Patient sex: M
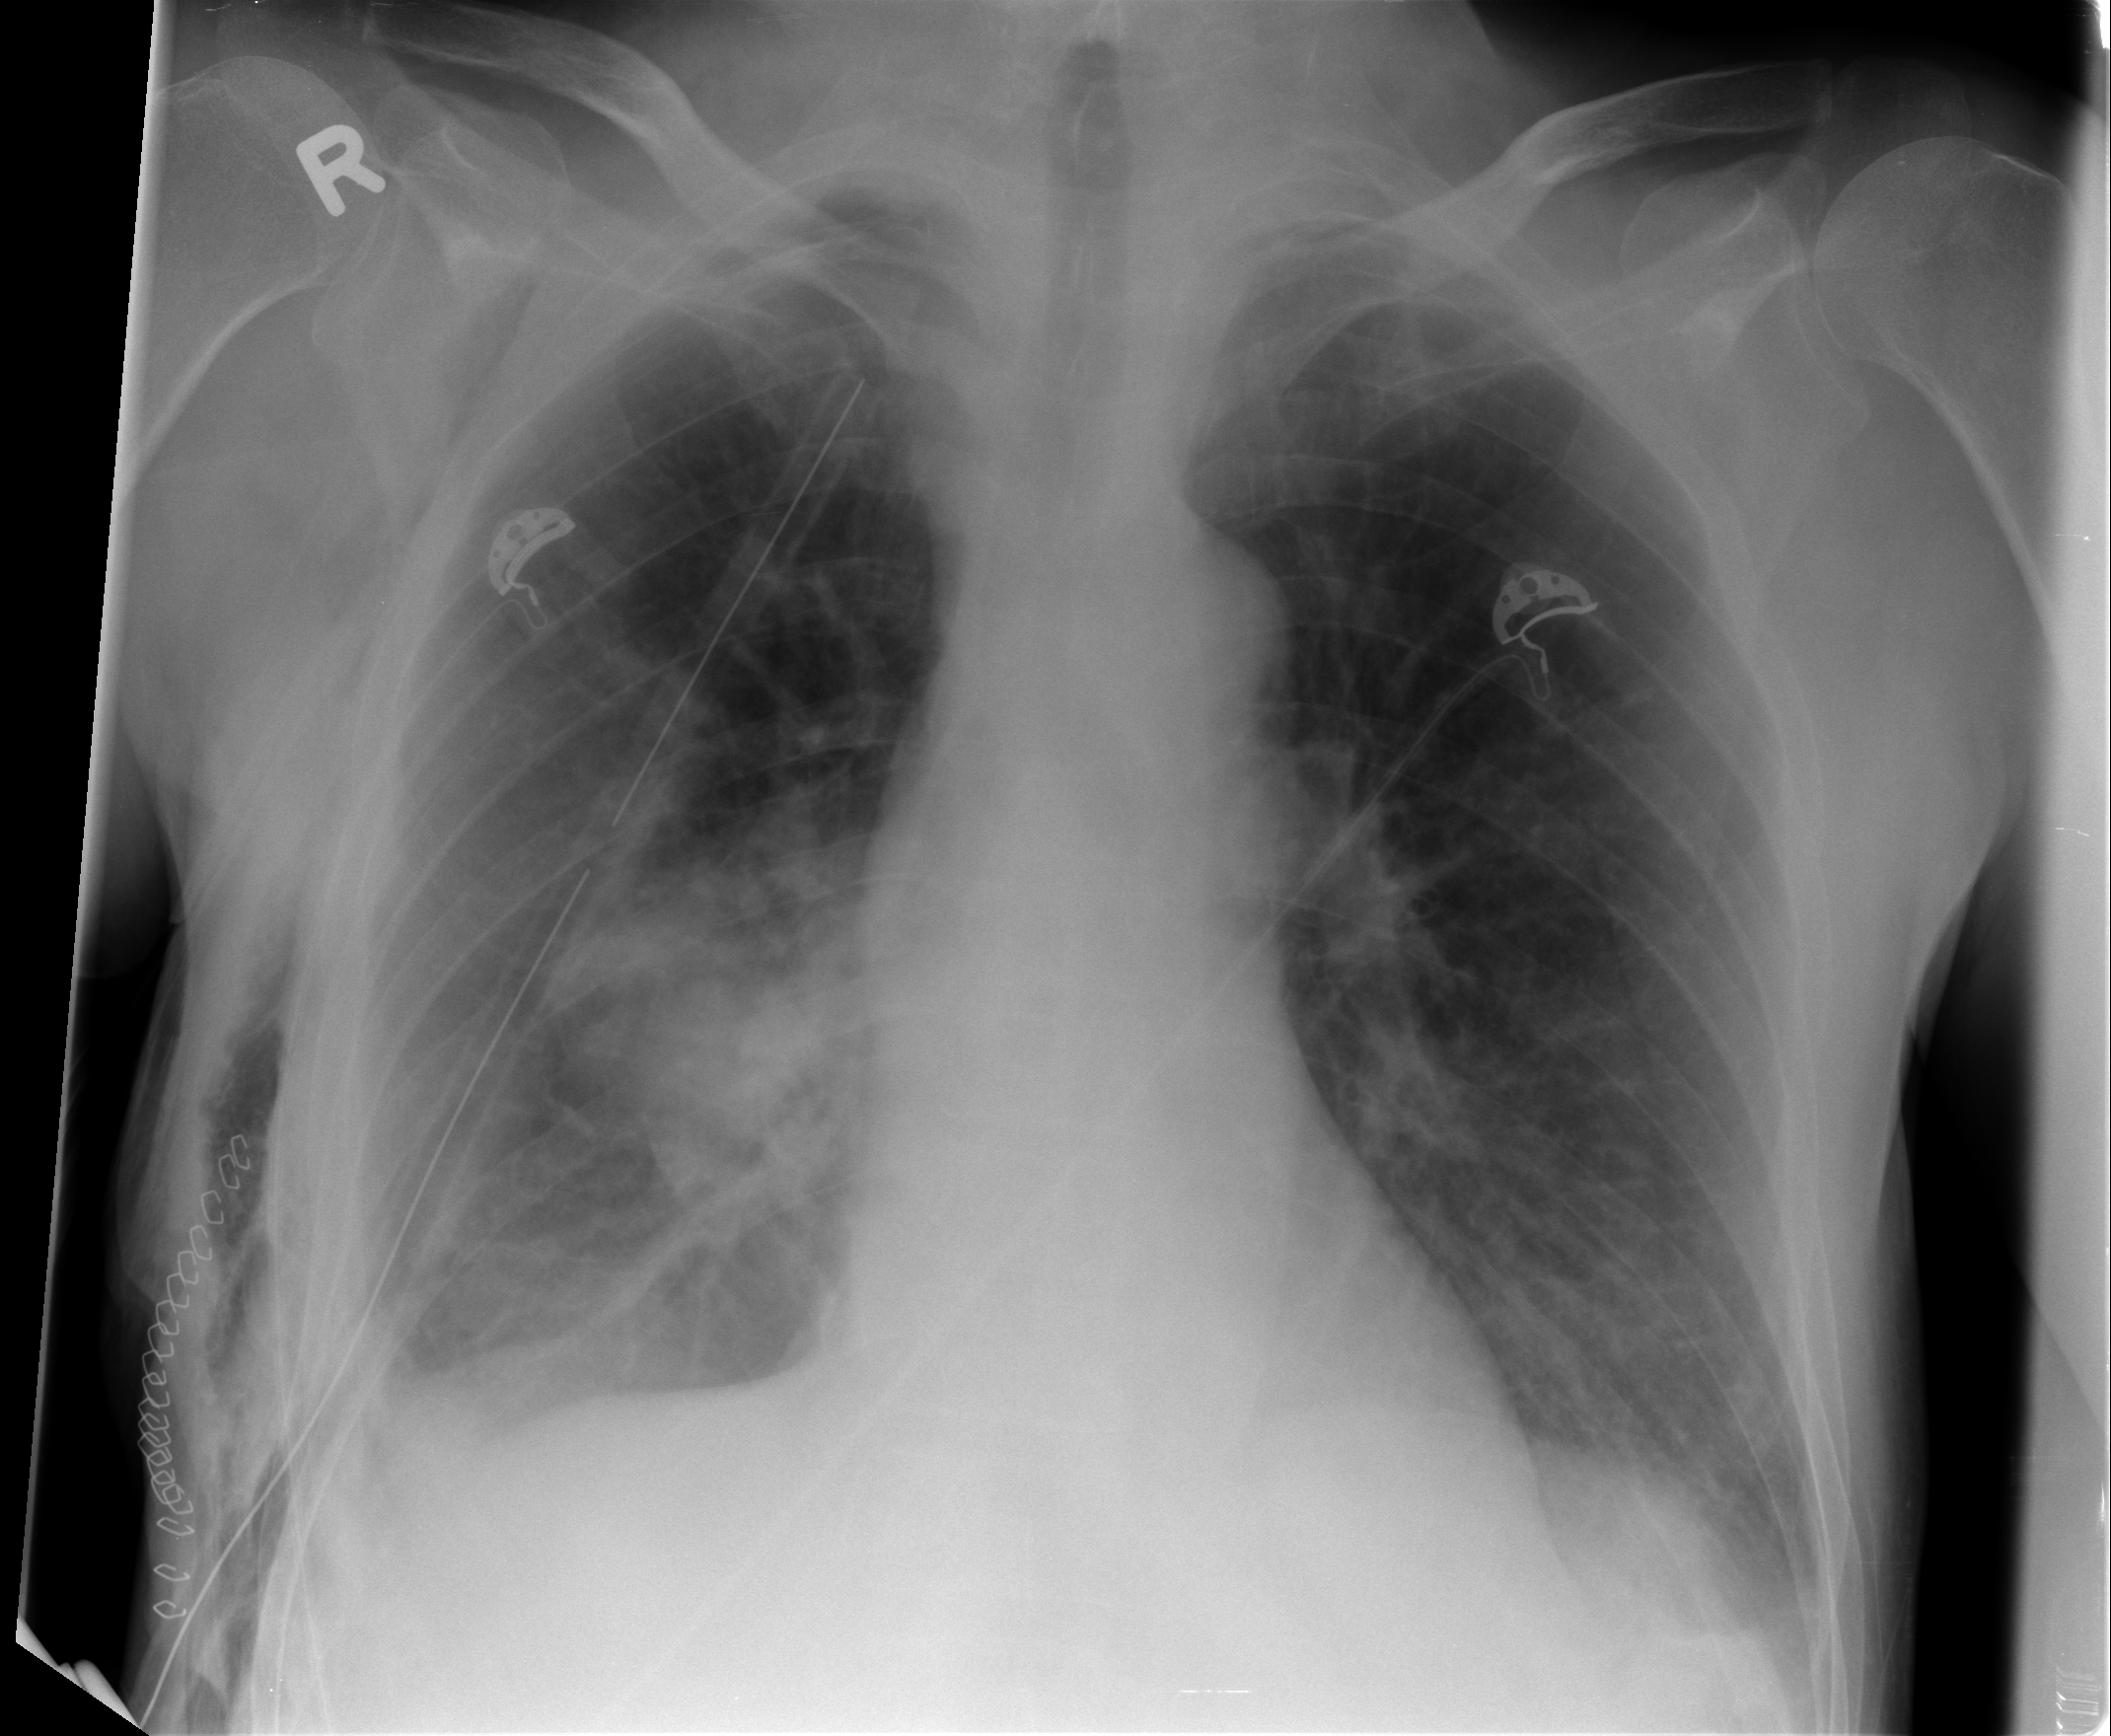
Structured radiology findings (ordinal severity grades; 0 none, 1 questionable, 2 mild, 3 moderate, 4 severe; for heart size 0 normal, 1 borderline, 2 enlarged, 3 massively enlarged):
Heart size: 0
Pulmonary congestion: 0
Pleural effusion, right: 1
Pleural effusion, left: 0
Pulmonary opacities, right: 2
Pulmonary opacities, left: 1
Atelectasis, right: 2
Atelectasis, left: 1